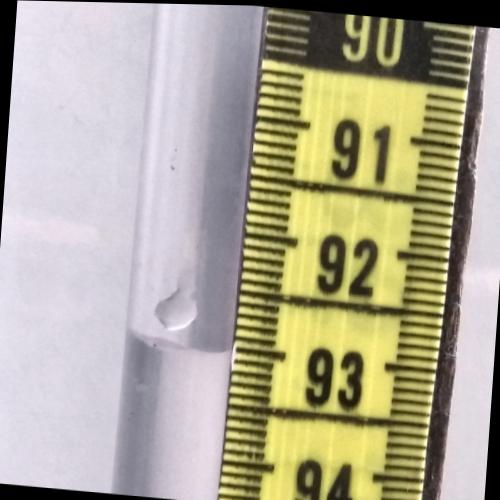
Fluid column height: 93.0 cm